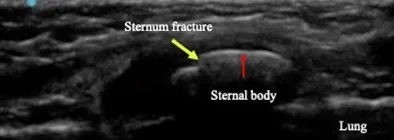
POCUS findings (sternum fracture). Transverse.
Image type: radiology (ultrasound)